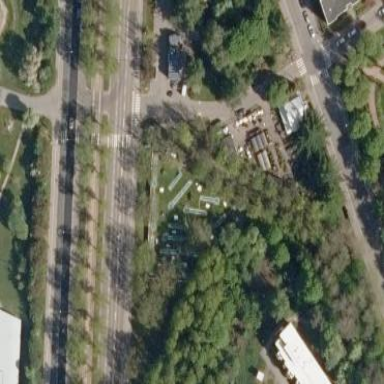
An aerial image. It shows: Miniature golf course.